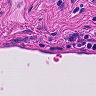
Metastatic tissue present: no